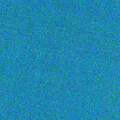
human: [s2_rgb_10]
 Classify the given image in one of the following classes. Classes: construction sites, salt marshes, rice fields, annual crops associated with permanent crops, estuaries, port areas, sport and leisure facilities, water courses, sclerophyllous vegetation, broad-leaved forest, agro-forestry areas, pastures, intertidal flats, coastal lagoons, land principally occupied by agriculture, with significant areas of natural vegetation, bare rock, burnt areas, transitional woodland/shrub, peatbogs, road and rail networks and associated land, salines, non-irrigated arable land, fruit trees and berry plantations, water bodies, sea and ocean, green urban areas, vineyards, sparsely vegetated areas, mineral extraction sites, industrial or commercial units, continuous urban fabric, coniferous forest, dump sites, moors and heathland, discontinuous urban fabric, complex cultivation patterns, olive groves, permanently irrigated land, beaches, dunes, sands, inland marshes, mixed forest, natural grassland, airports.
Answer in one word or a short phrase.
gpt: sea and ocean